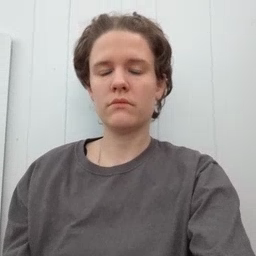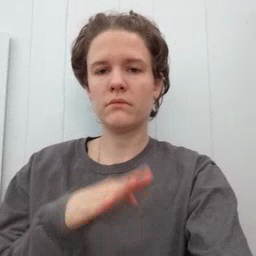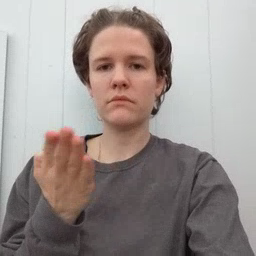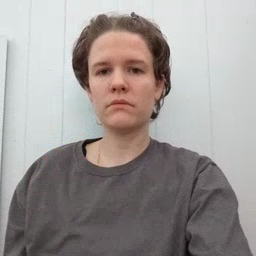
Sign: open